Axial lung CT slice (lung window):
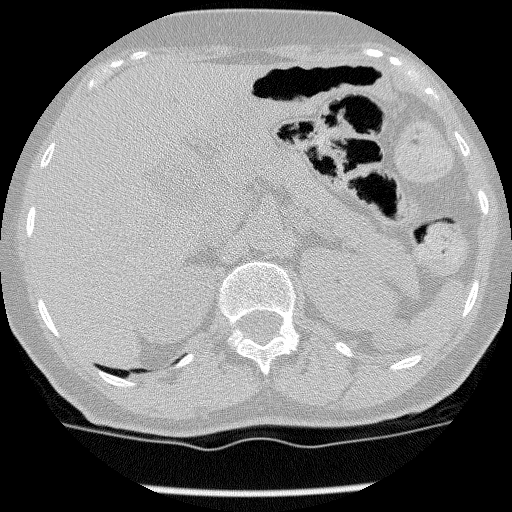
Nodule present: no